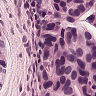
Metastatic tissue present: yes